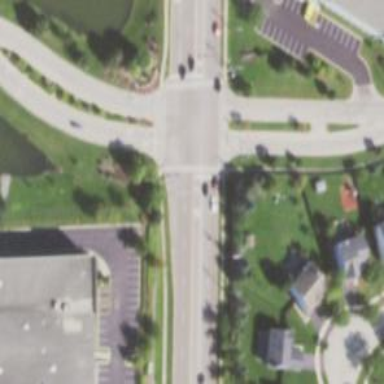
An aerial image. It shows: Footway with asphalt surface and crossing.